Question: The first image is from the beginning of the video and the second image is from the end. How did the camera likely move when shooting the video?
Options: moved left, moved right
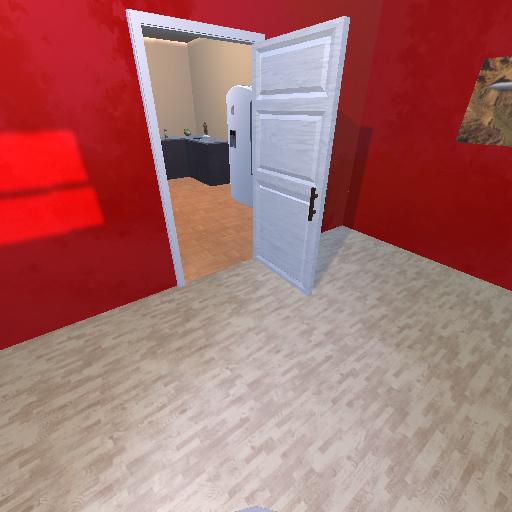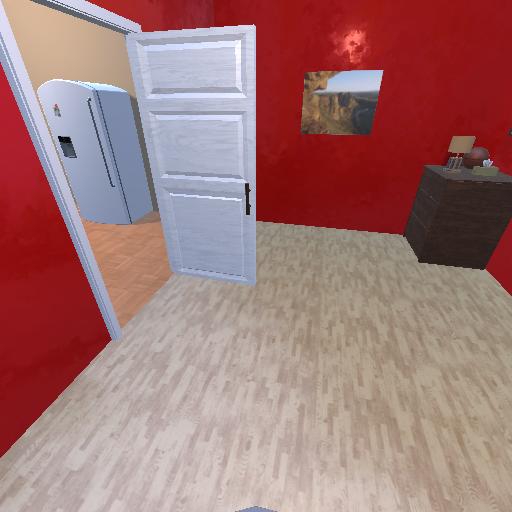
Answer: moved left